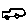
Label: car